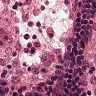
Metastatic tissue present: no